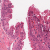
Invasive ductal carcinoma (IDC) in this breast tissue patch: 0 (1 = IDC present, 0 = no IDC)